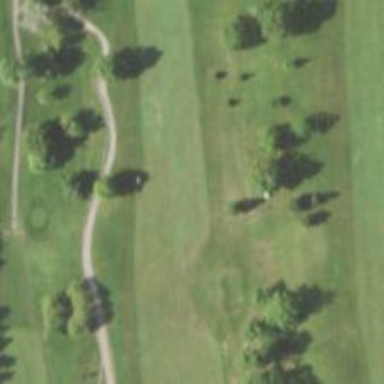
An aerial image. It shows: Golf fairway in the image.